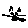
Label: cat